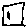
Label: square